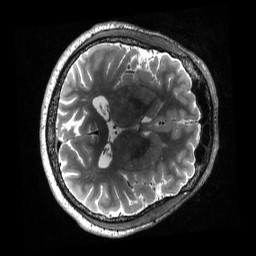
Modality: T2w
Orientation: axial
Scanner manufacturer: siemens
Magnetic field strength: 3 T
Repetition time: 3.2 s
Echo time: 0.563 s